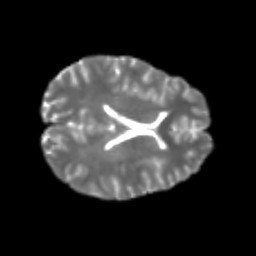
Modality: T2w
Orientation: axial
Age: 22
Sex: male
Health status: healthy
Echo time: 0.074 s